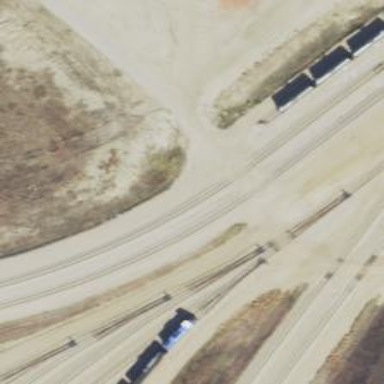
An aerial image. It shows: Level crossing along the railway.